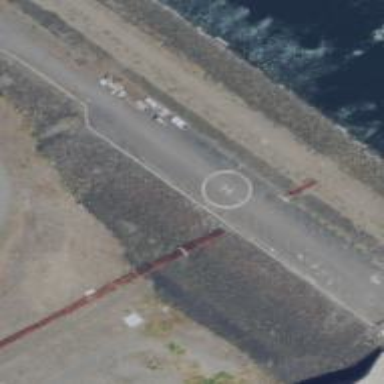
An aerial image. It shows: Image showing helipad at airport.